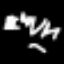
Label: hourglass